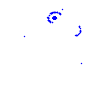
Particle: pion